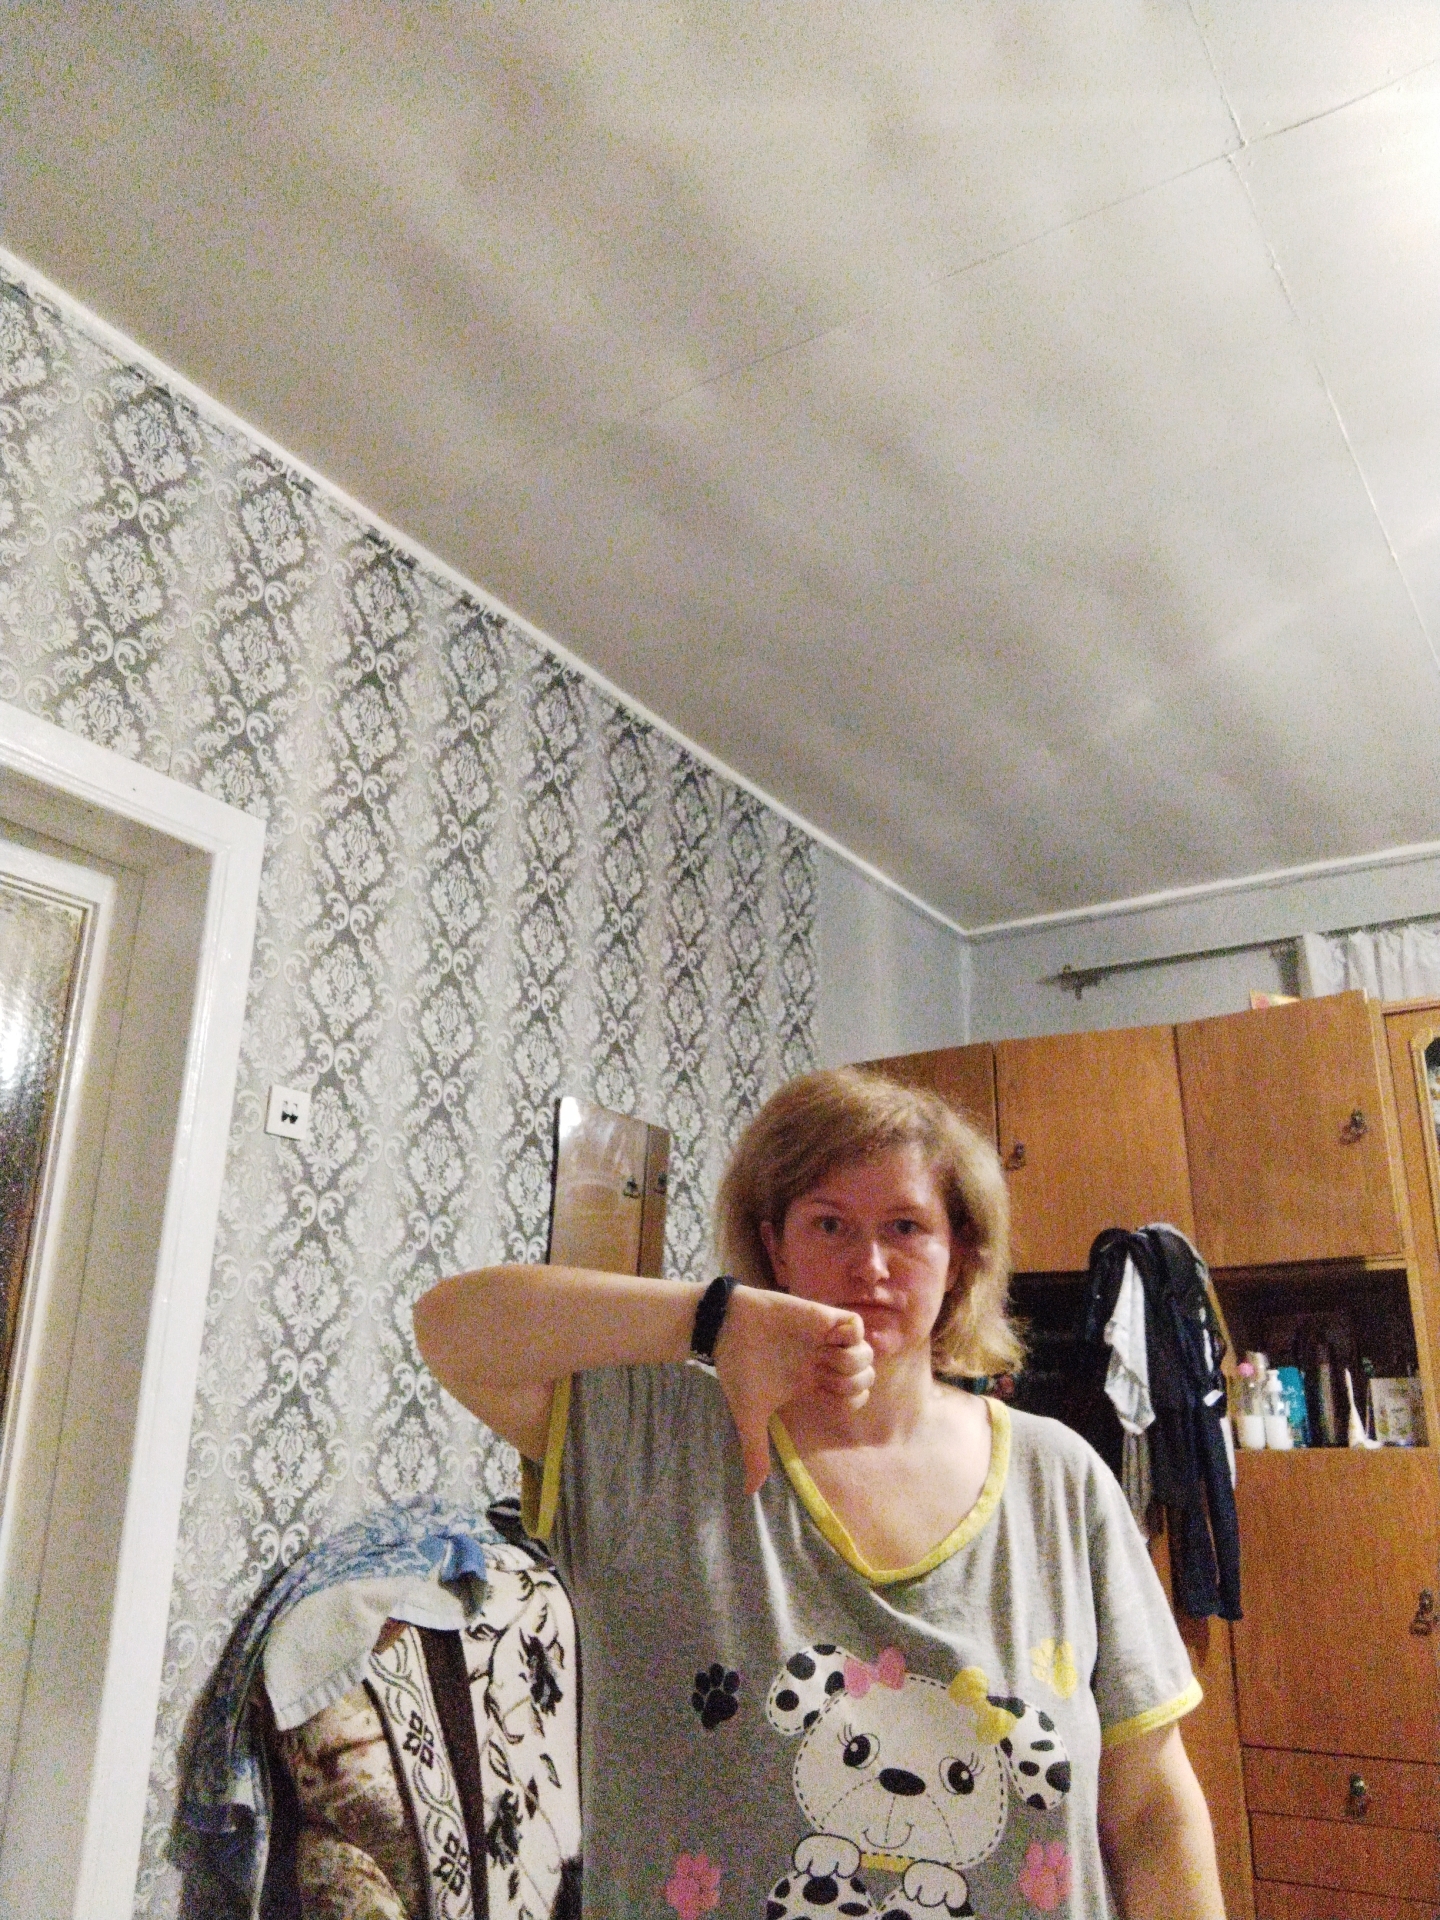
Label: noise